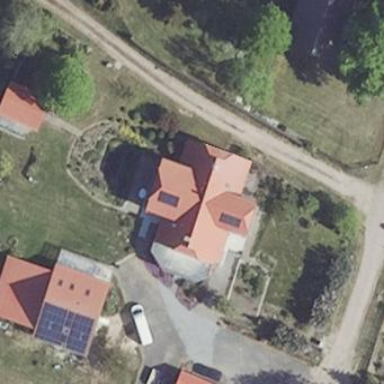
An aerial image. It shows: Simple and straightforward house.